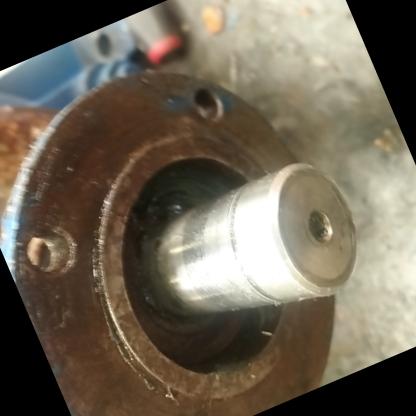
Klasa: inne